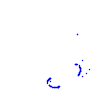
Particle: proton